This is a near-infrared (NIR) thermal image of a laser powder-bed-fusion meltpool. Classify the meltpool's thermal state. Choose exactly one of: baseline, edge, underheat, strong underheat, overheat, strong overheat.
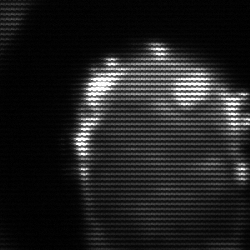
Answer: edge